Question: I have a TableView that when I start download some file, it fills the row with a new scene from another fxml to show a status download, like the image below

Is it possible?? Do you have any suggestion how to do it, with or without using TableView?? Maybe using a GridPane?
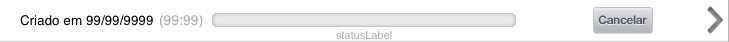
Answer: You can't put a 'Scene' in a 'TableView'. But you don't need to. Just create a custom 'CellFactory' which produces 'TableCell' with ProgressBar (or whatever controls you want) in it.
You can find an example here: <URL>